Field crop: tomato
Growth stage: 1
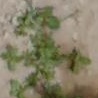
Species: portulaca